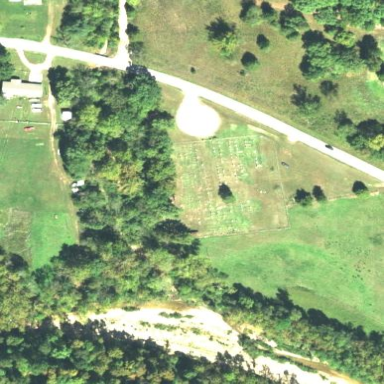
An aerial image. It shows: Cemetery.